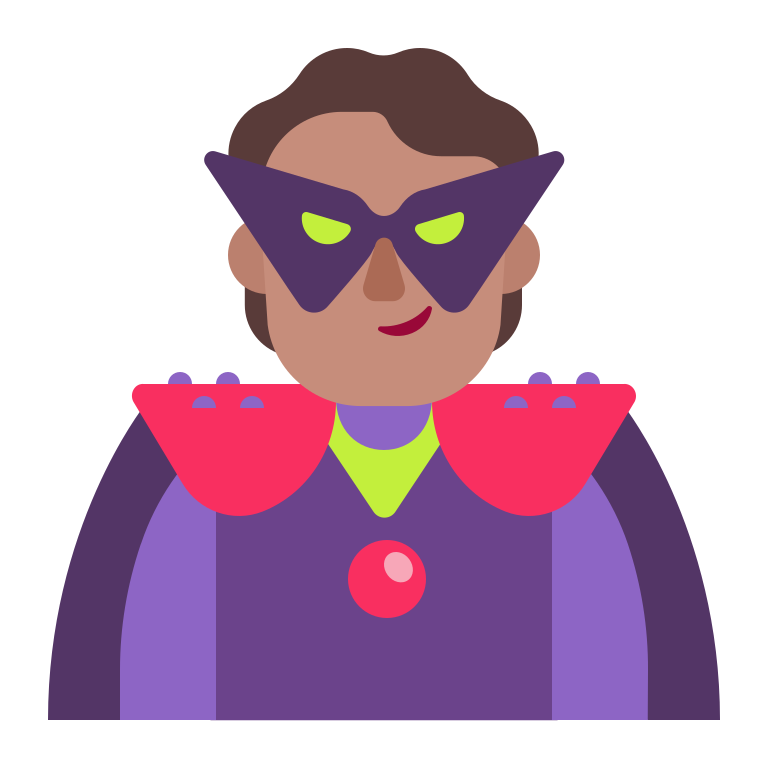
person supervillain flat